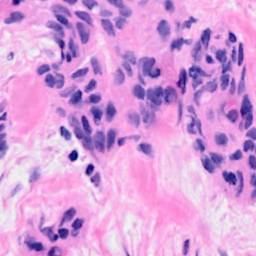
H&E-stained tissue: Breast